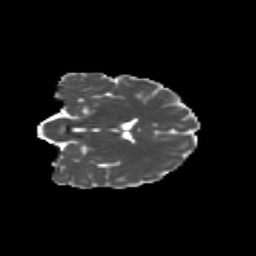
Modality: MD
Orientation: coronal
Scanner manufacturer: siemens
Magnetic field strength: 3 T
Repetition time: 9.2 s
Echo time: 0.084 s